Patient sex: F
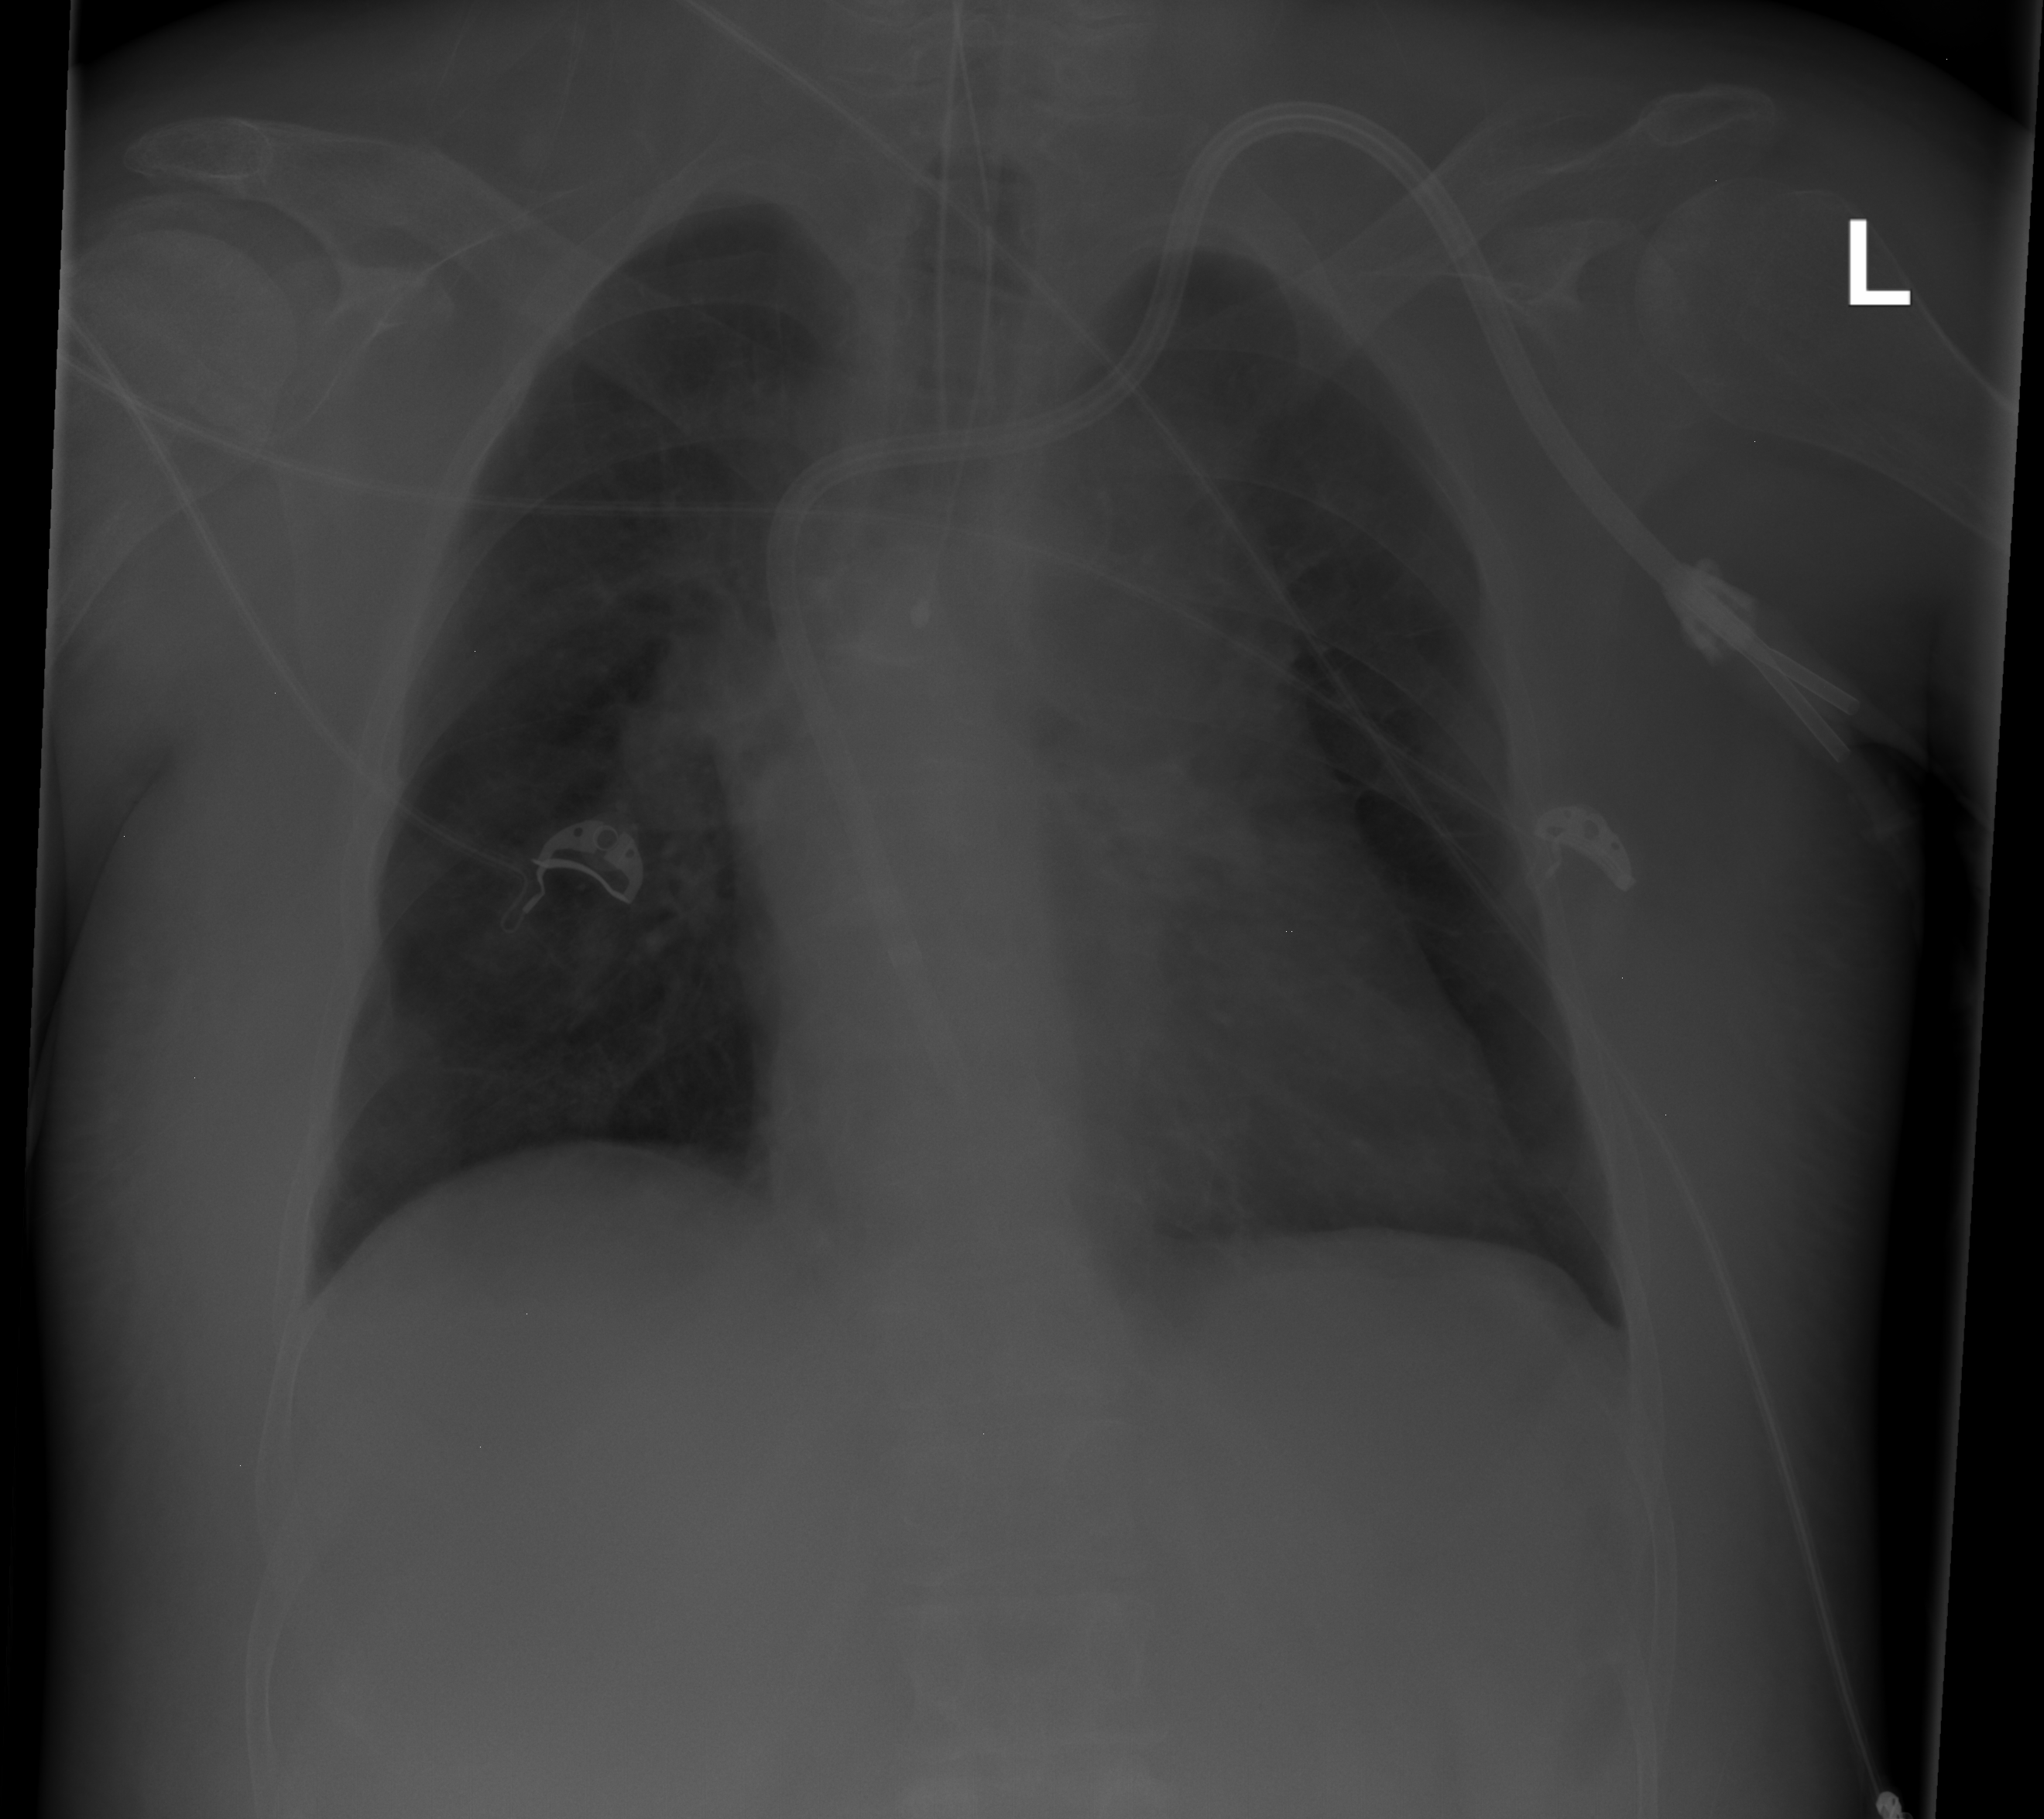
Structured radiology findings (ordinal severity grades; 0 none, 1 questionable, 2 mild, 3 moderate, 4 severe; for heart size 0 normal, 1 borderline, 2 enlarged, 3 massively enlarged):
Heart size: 1
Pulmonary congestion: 0
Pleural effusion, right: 0
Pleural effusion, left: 0
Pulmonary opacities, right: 2
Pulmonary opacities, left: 0
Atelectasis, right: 1
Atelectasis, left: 0